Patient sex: M
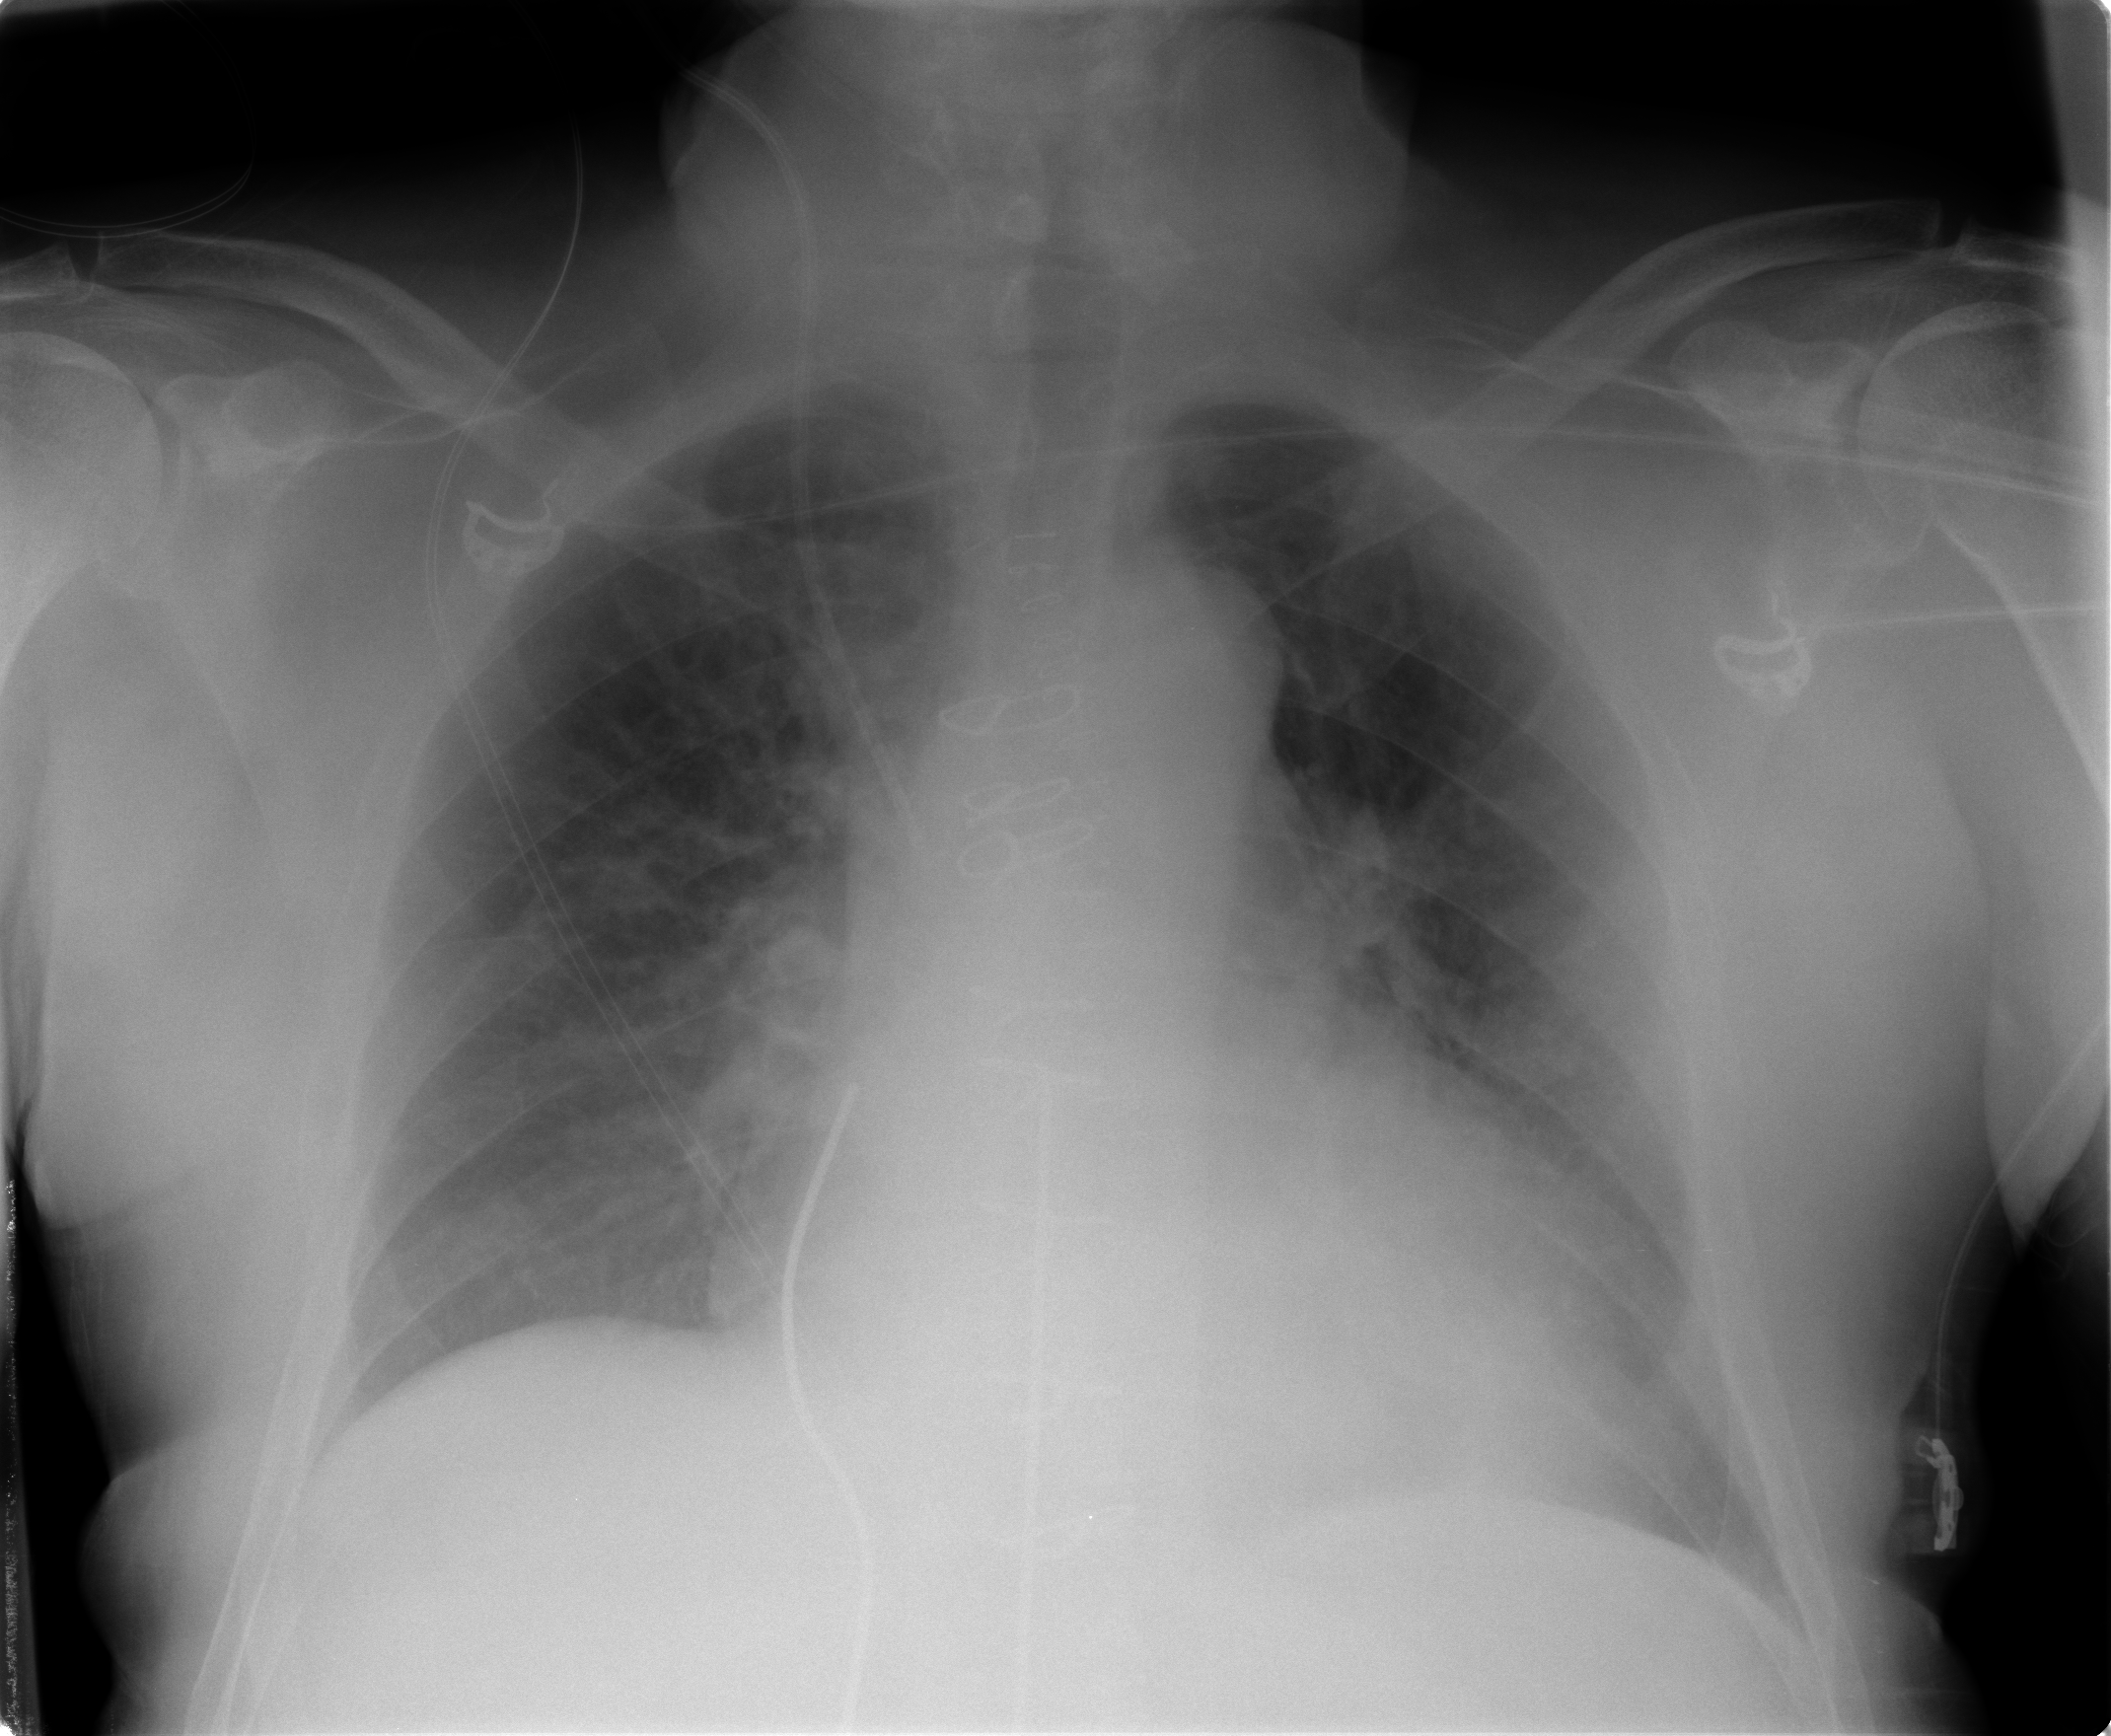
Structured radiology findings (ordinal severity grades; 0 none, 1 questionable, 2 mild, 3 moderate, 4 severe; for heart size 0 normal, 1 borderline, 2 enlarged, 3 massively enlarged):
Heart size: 1
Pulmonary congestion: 2
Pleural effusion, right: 0
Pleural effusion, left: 2
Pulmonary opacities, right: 0
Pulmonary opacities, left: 0
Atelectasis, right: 0
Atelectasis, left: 2